Interaction volume radius: 5 \u00c5
Interaction volume height: 40 \u00c5
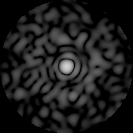
Disorder parameter: 0.823